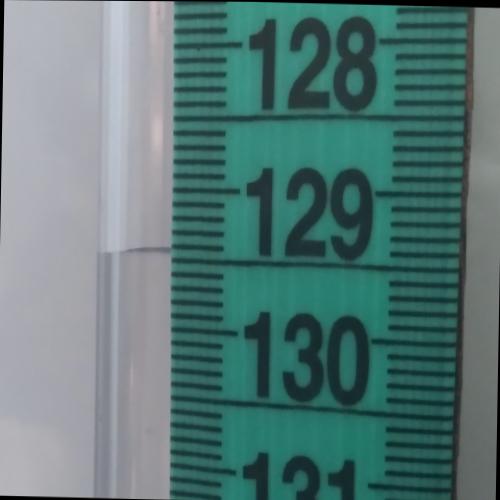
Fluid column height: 129.4 cm